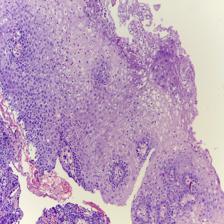
Diagnosis: OSCC